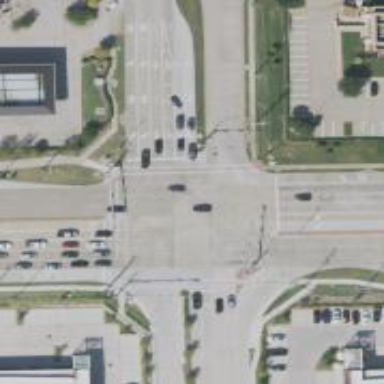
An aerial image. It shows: Secondary road with separate sidewalk.